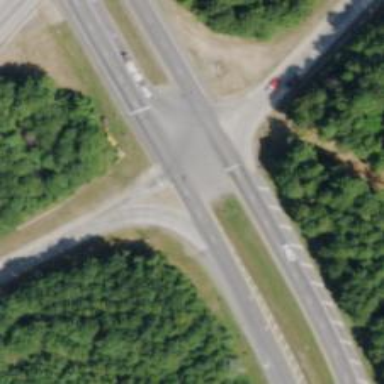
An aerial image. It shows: Asphalt motorway link.